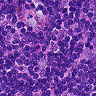
Metastatic tissue present: no